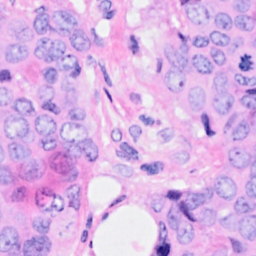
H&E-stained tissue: Breast